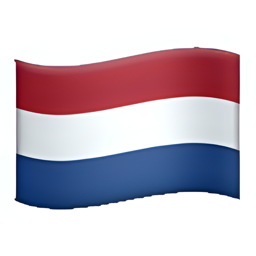
Name: flag for netherlands
Emoji: 🇳🇱
Group: Flags
Sub-group: country-flag